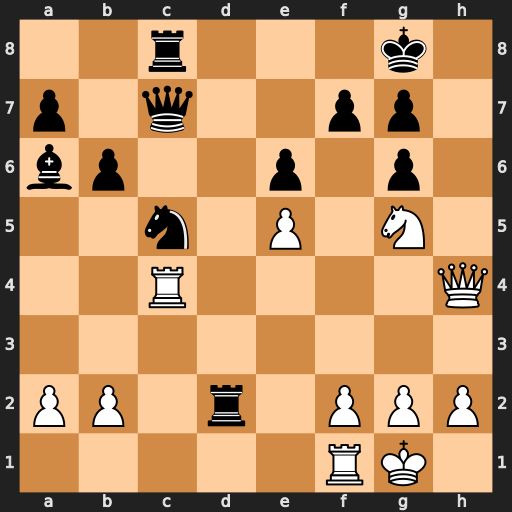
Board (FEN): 2r3k1/p1q2pp1/bp2p1p1/2n1P1N1/2R4Q/8/PP1r1PPP/5RK1
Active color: w
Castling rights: -
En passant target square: -
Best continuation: Qh7+ Kf8 Rf4